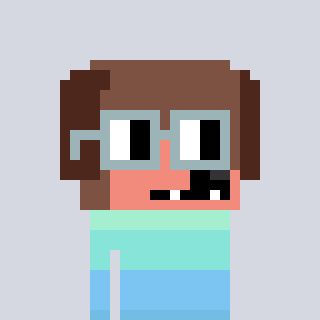
a pixel art character with square dark gray glasses, a dog-shaped head and a yellow-colored body on a cool background